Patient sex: M
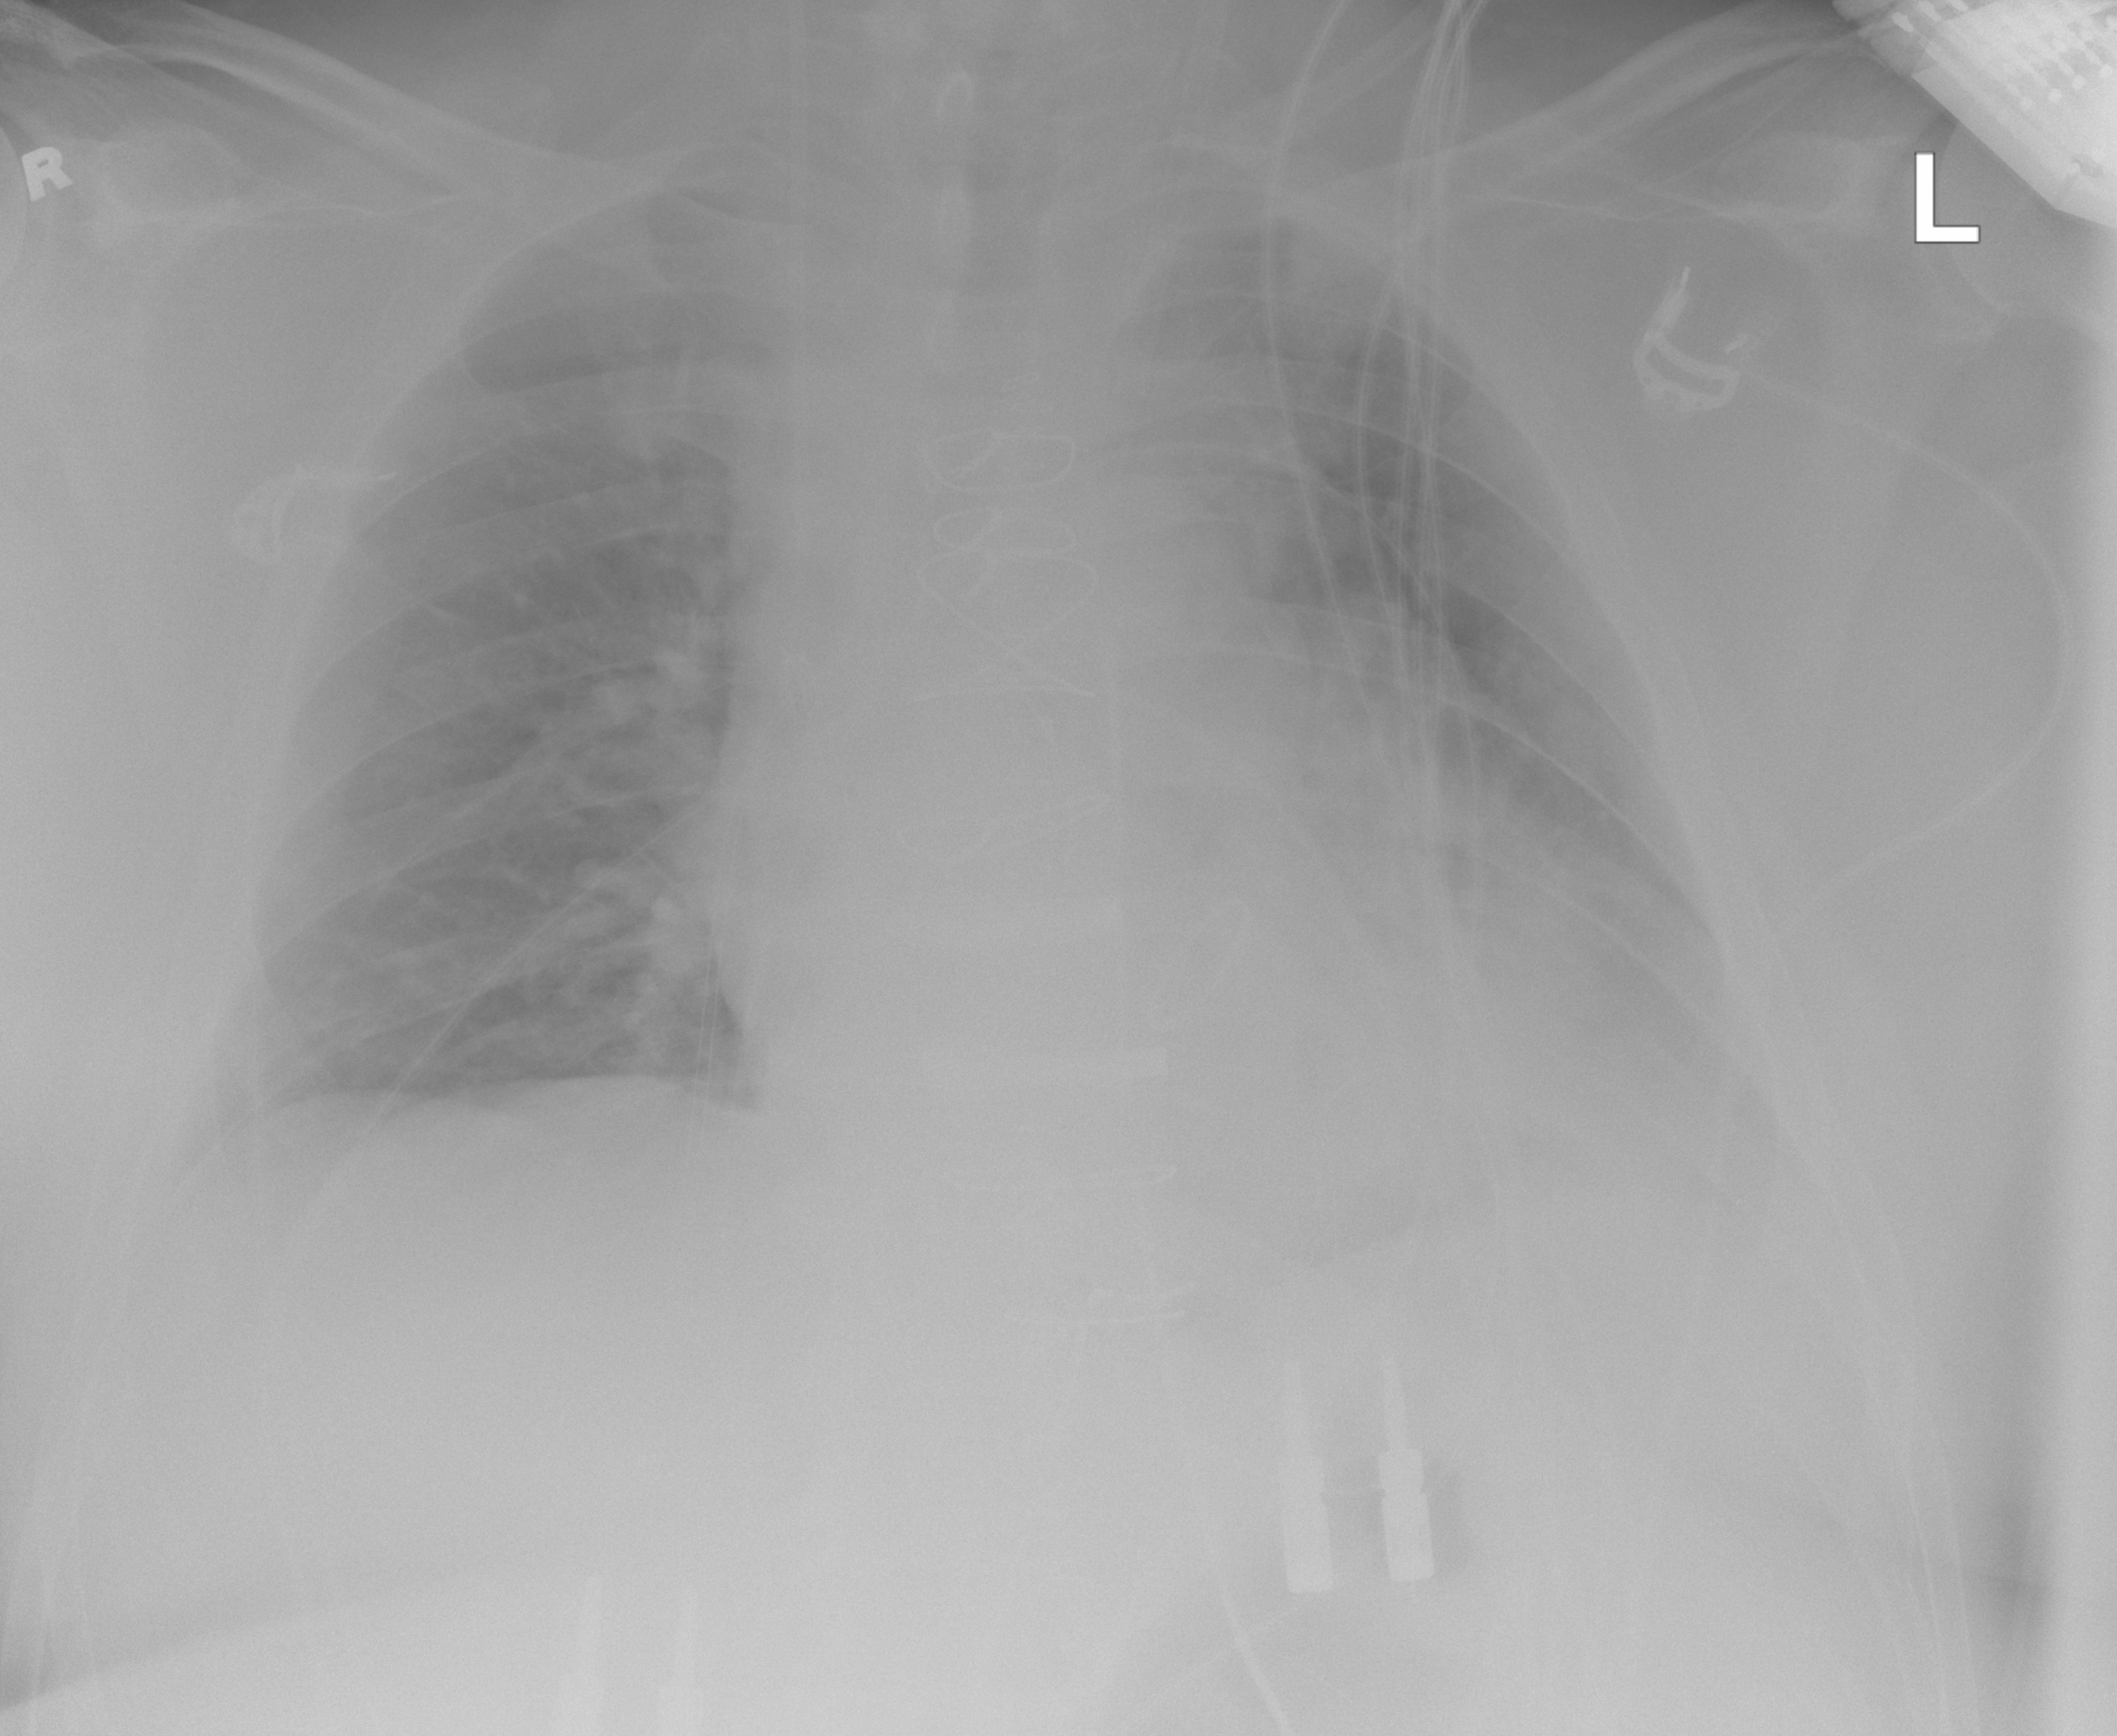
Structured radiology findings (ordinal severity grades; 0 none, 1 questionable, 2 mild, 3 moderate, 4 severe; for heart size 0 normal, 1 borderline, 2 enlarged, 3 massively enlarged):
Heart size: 0
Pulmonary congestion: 0
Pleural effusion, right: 0
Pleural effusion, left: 2
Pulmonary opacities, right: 0
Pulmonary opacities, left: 0
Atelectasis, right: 0
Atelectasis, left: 2